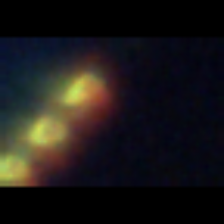
Taxon: Chaetoceros
Group: Diatoms